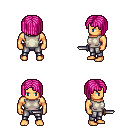
a pixel art fantasy rpg character, male body template, human, tanned skin, white sleeveless shirt, metal pants, pink pageboy hairstyle, dagger, four views (front, back, left, right), 2x2 character sprite sheet, small pixel art, hard edges, no anti-aliasing